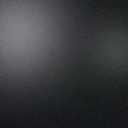
Screen state: off